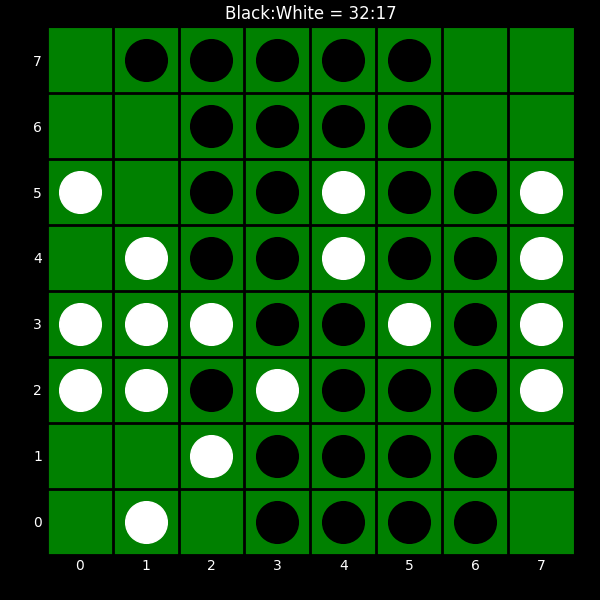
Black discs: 32
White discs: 17